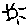
Label: sun